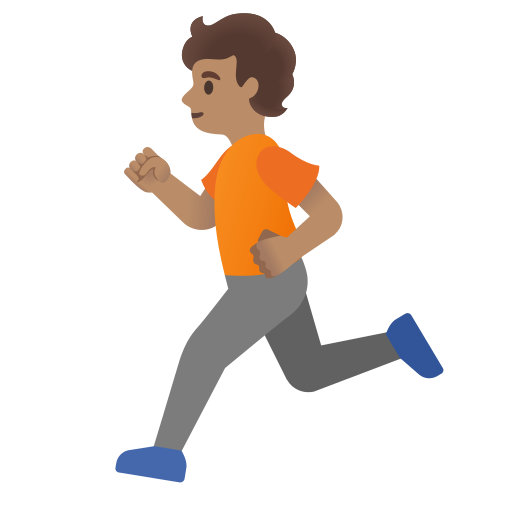
Emoji: 🏃🏽